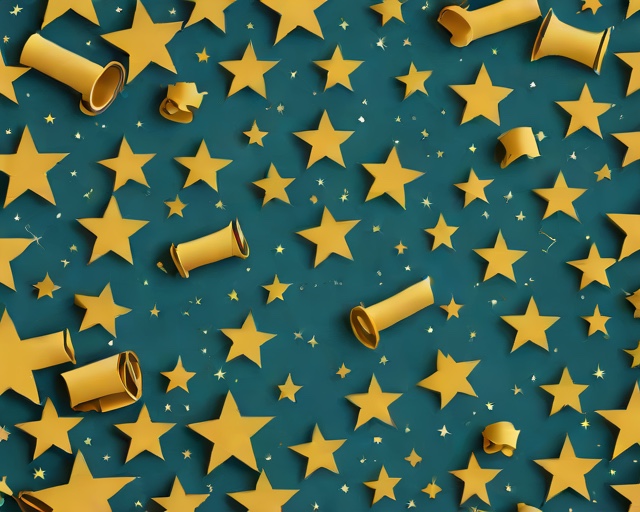
Category: Graduation